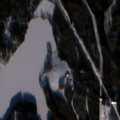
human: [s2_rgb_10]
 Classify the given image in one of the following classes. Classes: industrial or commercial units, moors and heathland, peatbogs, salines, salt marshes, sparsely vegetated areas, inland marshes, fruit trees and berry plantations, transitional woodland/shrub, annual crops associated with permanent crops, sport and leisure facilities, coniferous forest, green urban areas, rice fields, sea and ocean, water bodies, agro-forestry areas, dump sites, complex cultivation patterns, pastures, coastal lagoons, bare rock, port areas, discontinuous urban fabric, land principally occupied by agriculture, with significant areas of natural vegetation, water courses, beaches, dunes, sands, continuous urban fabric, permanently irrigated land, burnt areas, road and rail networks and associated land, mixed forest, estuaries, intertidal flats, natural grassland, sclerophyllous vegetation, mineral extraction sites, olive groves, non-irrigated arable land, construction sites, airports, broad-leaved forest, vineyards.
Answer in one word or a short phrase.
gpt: coniferous forest, mixed forest, water bodies